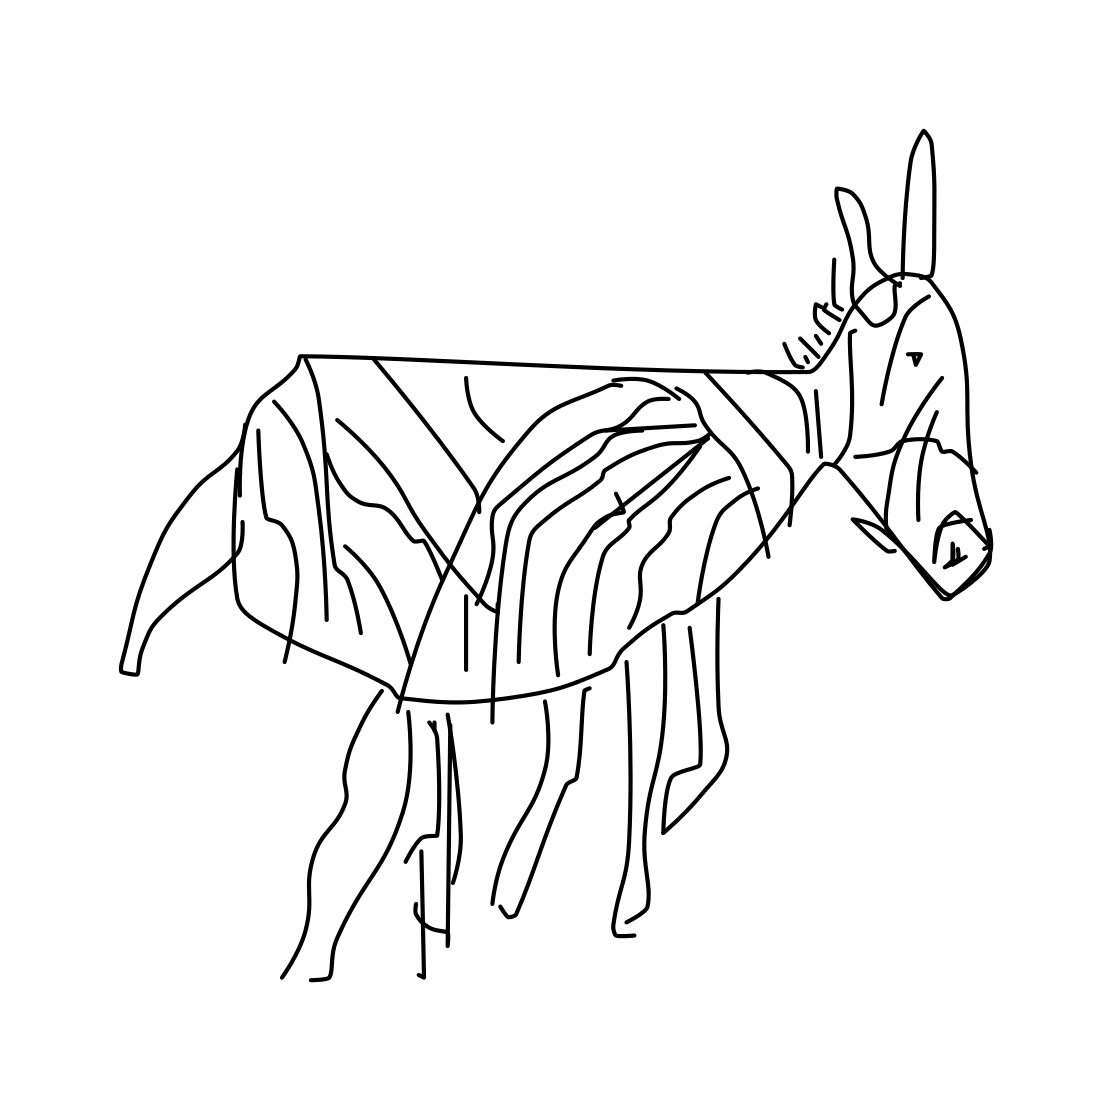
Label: zebra